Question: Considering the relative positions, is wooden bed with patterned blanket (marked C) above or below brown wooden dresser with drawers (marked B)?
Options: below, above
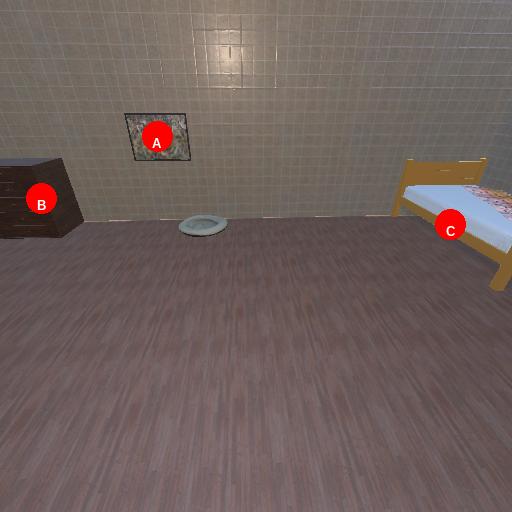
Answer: below